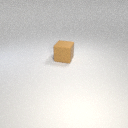
large brown rubber cube